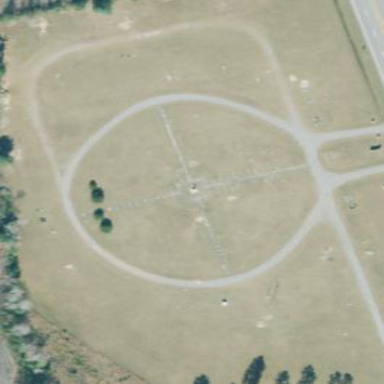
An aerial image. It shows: Cemetery.